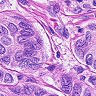
Metastatic tissue present: yes